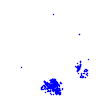
Particle: electron